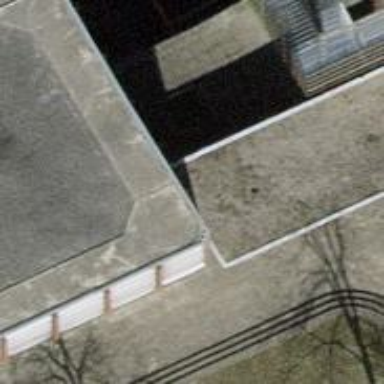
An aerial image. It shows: Concrete bench.